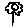
Label: flower